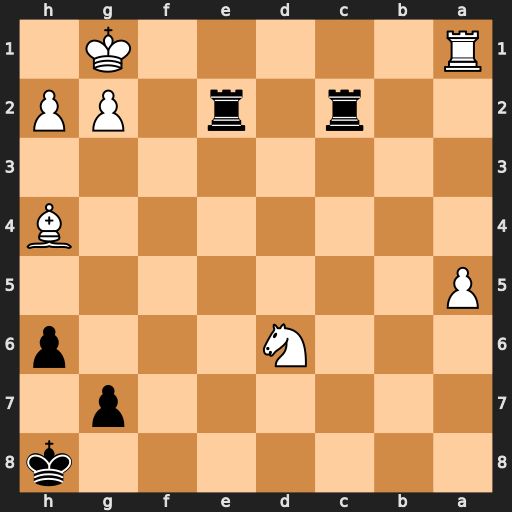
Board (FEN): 7k/6p1/3N3p/P7/7B/8/2r1r1PP/R5K1
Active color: b
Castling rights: -
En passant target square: -
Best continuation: Rxg2+ Kh1 Rxh2+